A bearing vibration time series has been folded into this square grayscale image, one row per segment of consecutive samples. Diagnose the bearing from this image, choosing from: normal, inner_race, outer_race, ball.
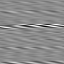
Answer: outer_race